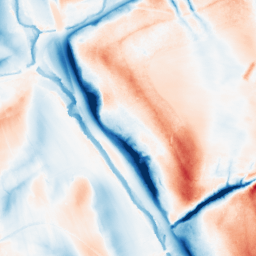
Category: classical
Decomposition family: gaussian_anisotropic
Decomposition parameters: sigma_x: 20
sigma_y: 2
Upsampling method: regularized
Upsampling parameters: scale: 2
lambda_reg: 0.01
Upsampling scale: 2